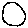
Label: moon